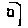
Label: square